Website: walmart
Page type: payment
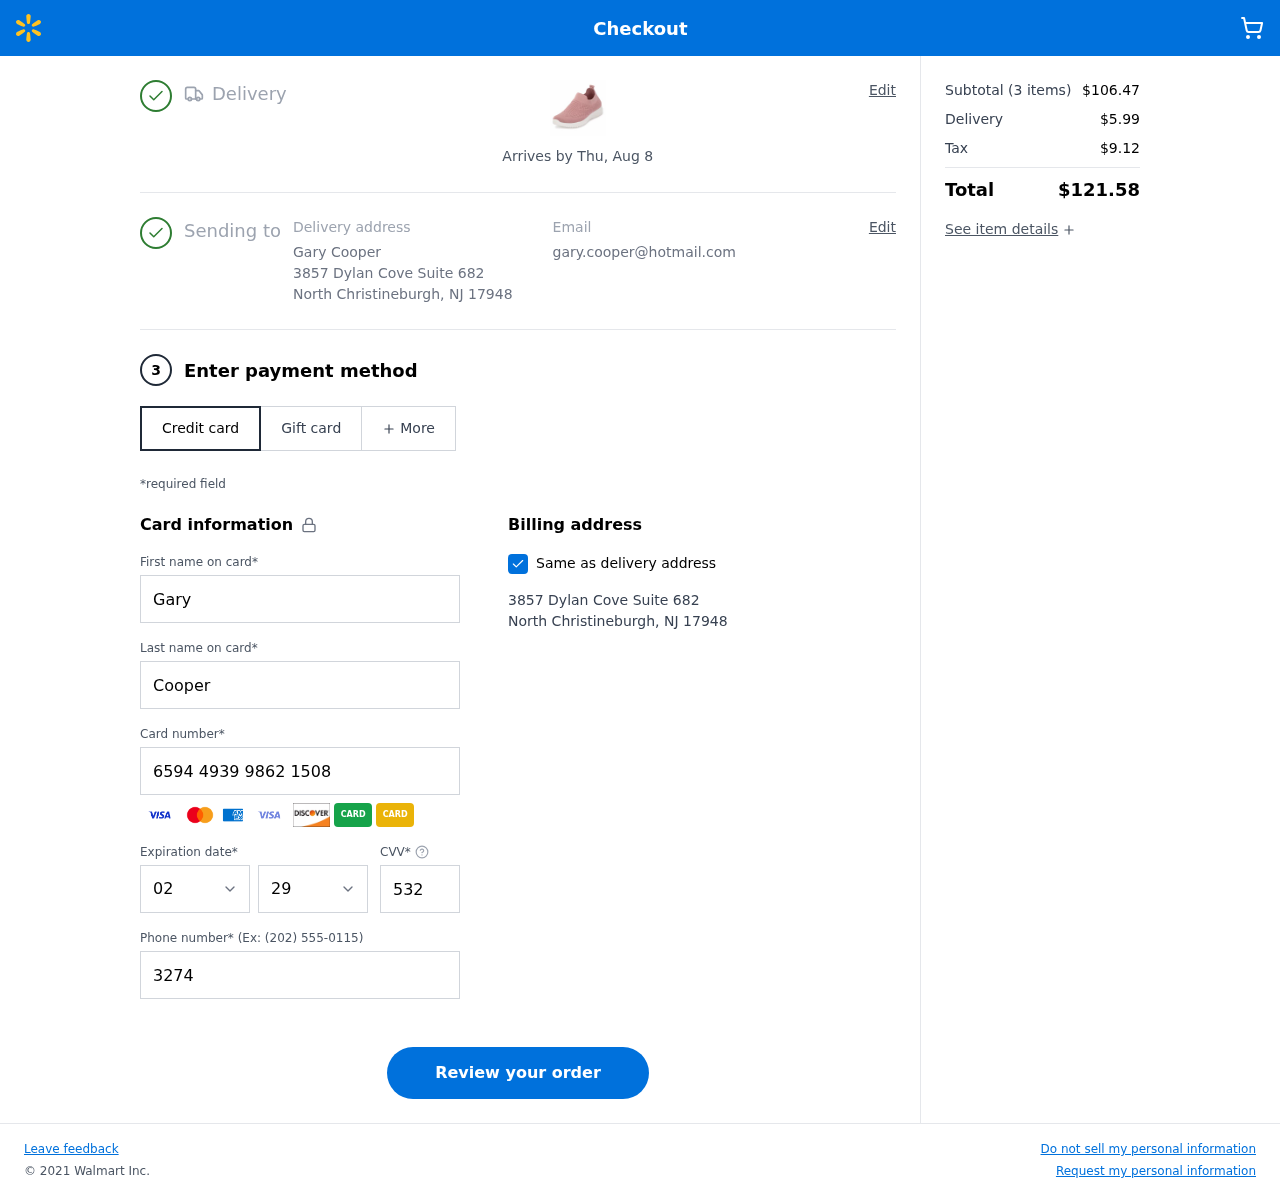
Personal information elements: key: PII_CARD_CVV
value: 532
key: PII_CARD_EXPIRY_MONTH
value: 02
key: PII_CARD_EXPIRY_YEAR
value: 29
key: PII_CARD_NUMBER
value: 6594 4939 9862 1508
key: PII_CITY
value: North Christineburgh
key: PII_EMAIL
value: gary.cooper@hotmail.com
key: PII_FIRSTNAME
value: Gary
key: PII_FULLNAME
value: Gary Cooper
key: PII_LASTNAME
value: Cooper
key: PII_PHONE
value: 3274118930
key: PII_POSTCODE
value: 17948
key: PII_STATE_ABBR
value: NJ
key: PII_STREET
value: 3857 Dylan Cove Suite 682
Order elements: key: ORDER_DELIVERY_DATE
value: Arrives by Thu, Aug 8
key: ORDER_NUM_ITEMS
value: (3 items)
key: ORDER_SUBTOTAL
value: $106.47
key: ORDER_SHIPPING_COST
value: $5.99
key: ORDER_TAX
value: $9.12
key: ORDER_TOTAL
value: $121.58